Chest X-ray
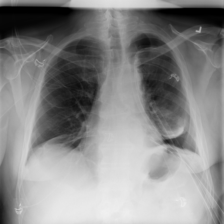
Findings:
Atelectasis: positive
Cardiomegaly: negative
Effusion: negative
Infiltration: positive
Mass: negative
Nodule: negative
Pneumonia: negative
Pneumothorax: positive
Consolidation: negative
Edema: negative
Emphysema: negative
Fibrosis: negative
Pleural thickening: negative
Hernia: negative